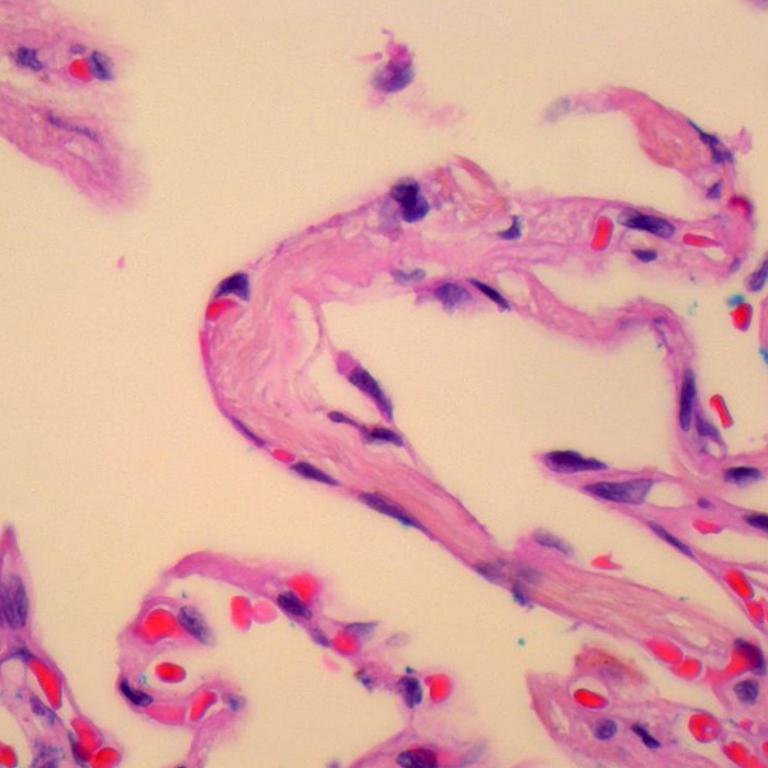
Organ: lung
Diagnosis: benign